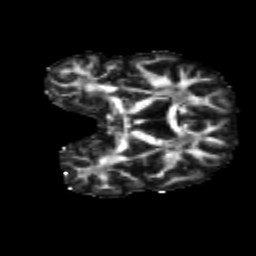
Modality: FA
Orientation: coronal
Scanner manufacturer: siemens
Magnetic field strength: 3 T
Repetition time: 4.16 s
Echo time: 0.0806 s